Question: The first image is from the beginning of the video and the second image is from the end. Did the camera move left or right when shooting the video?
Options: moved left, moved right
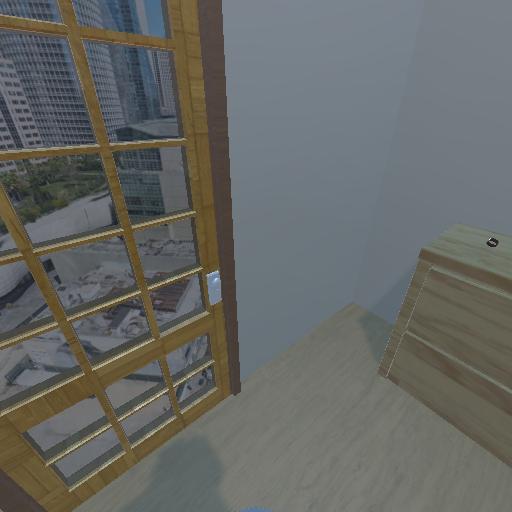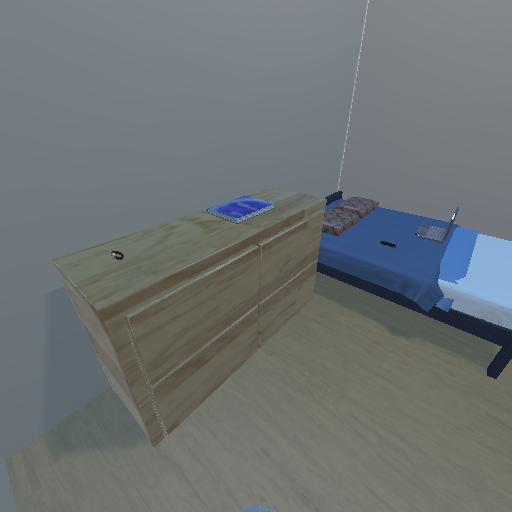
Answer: moved left